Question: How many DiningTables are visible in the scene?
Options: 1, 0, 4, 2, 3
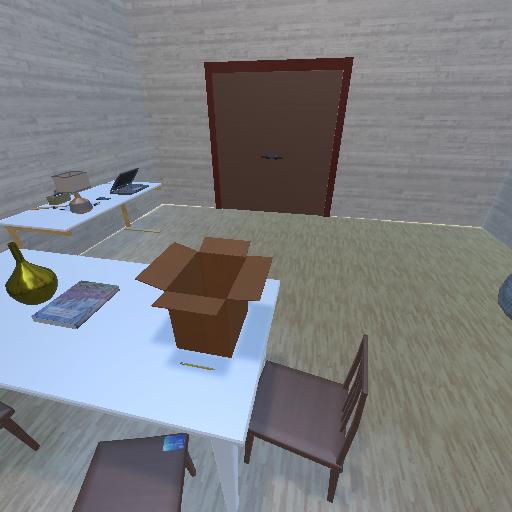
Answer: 1